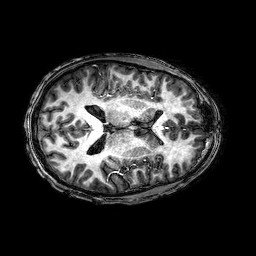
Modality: T1w
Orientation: axial